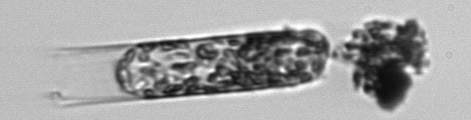
Label: Ditylum_brightwellii